Question: I am trying to customize the HTML used by a 'kendoUpload' widget, but I can't get it to work.
I've followed the demo on their website, read the documentation, but I'm still getting the default template (aka, my custom template is not getting applied whatsoever).
The Javascript and the template:
'''
$("#files").kendoUpload({
async: {
saveUrl: Configuration.BaseUrl + "/portaluserquote/SourceFileUpload",
removeUrl: Configuration.BaseUrl + "/portaluserquote/RemoveSourceFileUpload",
autoUpload: true
},
template:"<span class='k-progress'></span>"+
"<div class='file-wrapper'>"+
"<span class='file-icon #=addExtensionClass(files[0].extension)#'></span>"+
"<h4 class='file-heading file-name-heading'>Name: #=name#</h4>"+
"<h4 class='file-heading file-size-heading'>Size: #=size# bytes</h4>"+
"<button type='button' class='k-upload-action'></button>"+
"</div>",
multiple: true
});
'''
A screenshot with the generated DOM:

Any ideas?
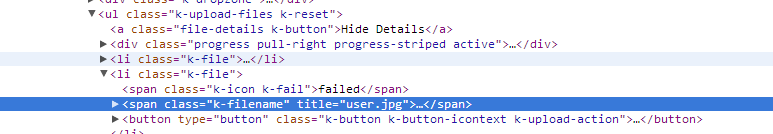
Answer: The problem was related to the kendo version. As soon as I updated to the latest, the templating for kendoUpload worked.
I believe this feature was added later..